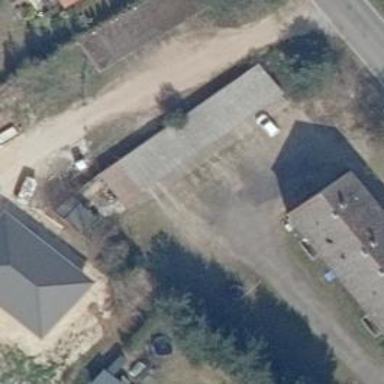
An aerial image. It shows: Group of garages.